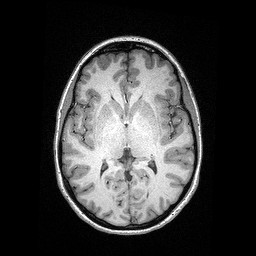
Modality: T1w
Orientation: coronal
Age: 23
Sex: female
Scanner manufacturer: siemens
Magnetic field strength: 3 T
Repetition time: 2.4 s
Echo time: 0.03 s